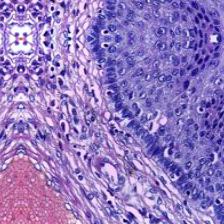
Diagnosis: Normal